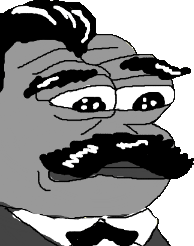
Label: 5_Pepe